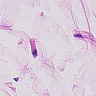
Metastatic tissue present: no